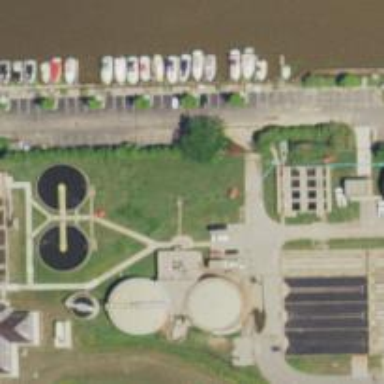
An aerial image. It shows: Wastewater plant.